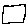
Label: square